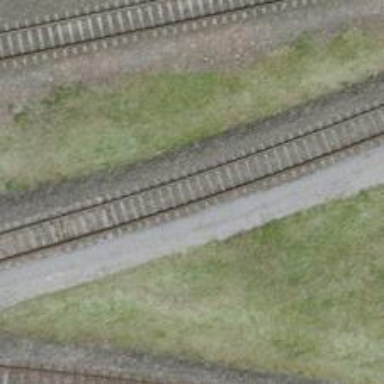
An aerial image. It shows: Railway spur service.